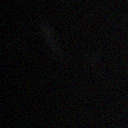
Screen state: off